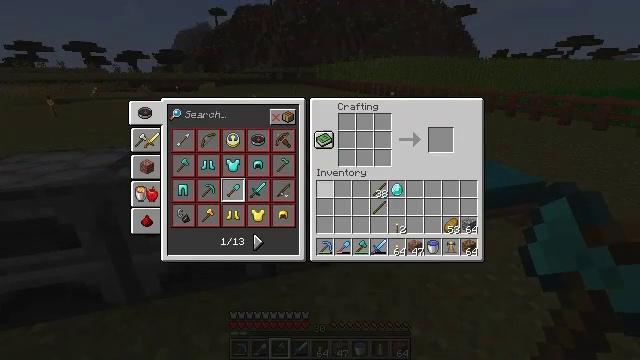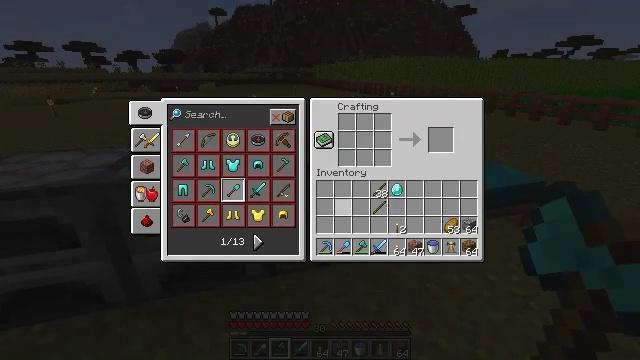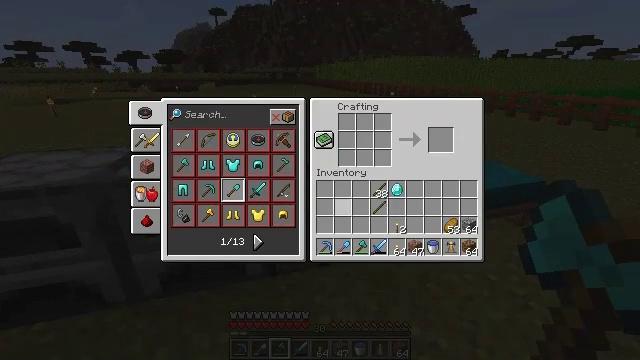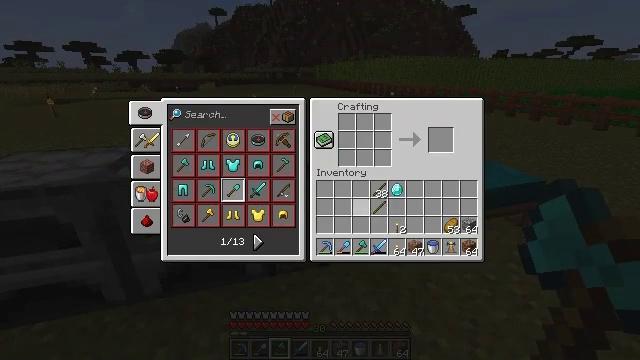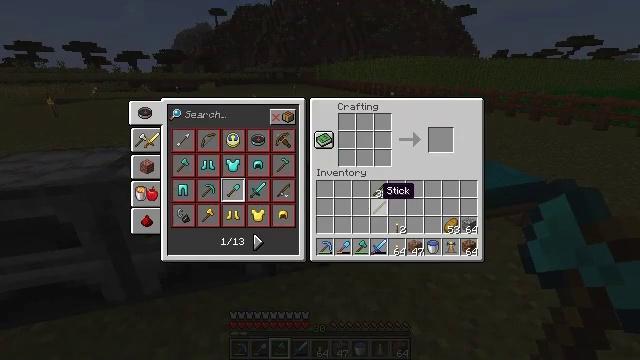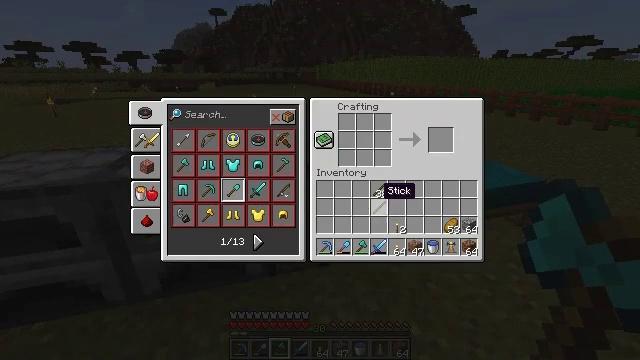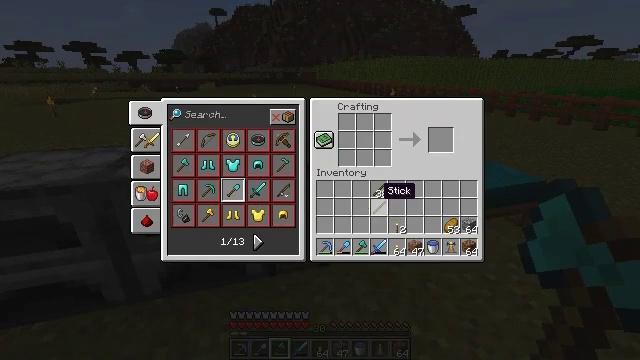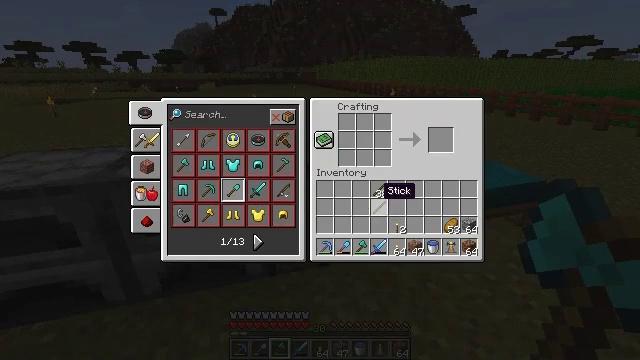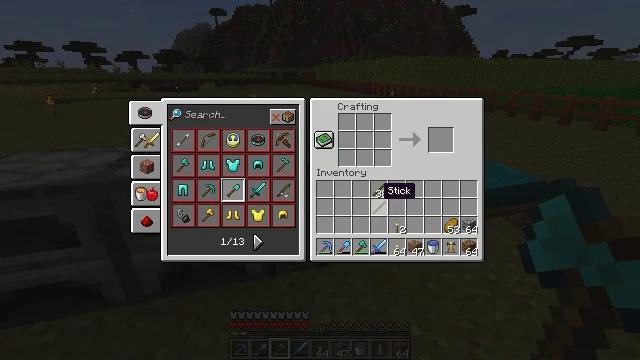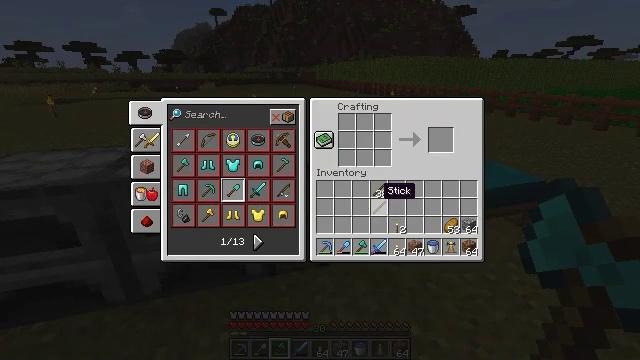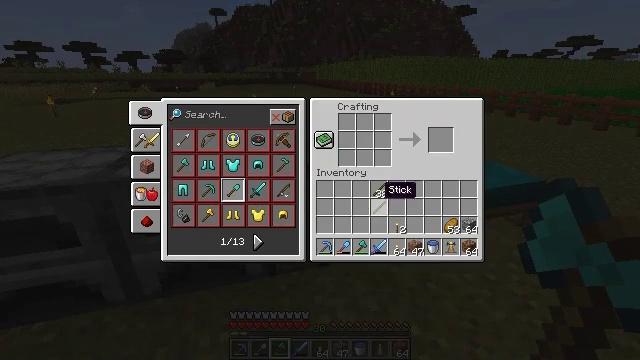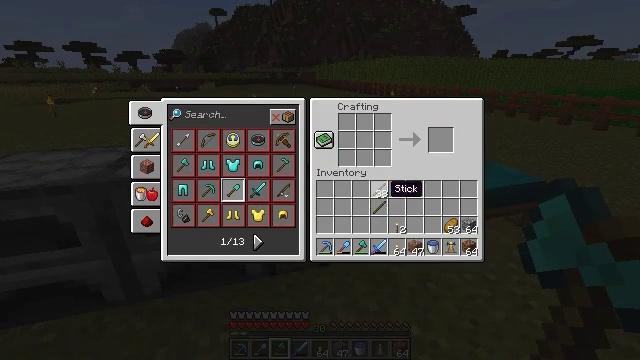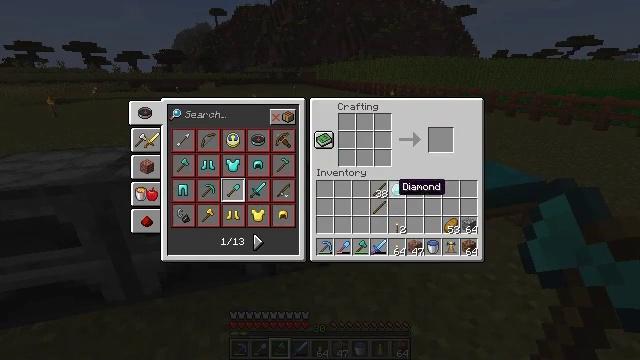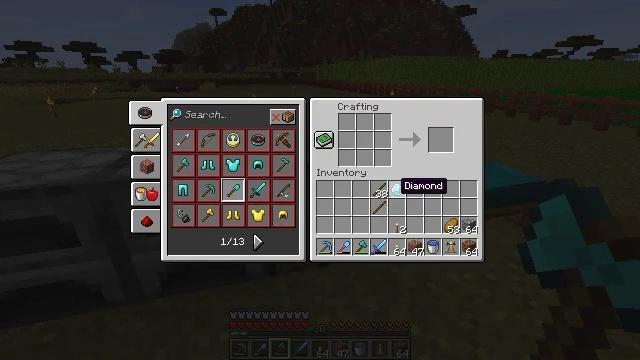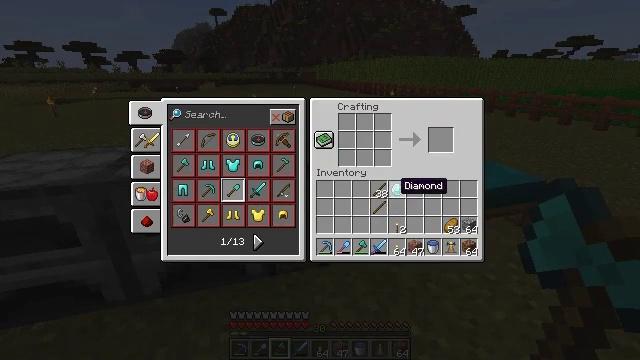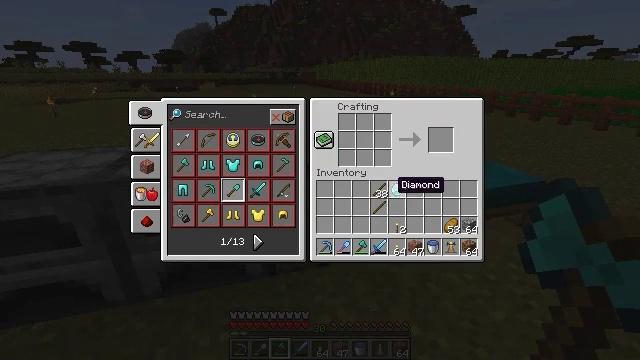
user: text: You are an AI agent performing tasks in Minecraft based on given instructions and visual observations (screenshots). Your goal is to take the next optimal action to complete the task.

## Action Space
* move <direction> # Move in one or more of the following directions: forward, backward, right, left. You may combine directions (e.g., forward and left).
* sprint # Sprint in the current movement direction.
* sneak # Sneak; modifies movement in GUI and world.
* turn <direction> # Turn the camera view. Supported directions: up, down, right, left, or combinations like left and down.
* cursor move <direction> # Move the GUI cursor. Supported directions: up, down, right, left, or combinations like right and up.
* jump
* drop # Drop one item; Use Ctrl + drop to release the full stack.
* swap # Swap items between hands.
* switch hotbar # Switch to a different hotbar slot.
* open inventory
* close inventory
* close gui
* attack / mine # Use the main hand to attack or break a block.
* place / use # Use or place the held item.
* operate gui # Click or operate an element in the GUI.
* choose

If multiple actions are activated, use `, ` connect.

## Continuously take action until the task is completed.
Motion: motion action
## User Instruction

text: Obtain a diamond hoe by crafting it with specific materials.
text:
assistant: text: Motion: no_op
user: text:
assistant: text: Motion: cursor move right
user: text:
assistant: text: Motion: cursor move right
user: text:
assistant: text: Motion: cursor move right
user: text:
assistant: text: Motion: no_op
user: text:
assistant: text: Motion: no_op
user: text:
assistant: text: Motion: no_op
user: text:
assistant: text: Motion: no_op
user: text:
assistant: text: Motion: no_op
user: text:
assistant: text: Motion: no_op
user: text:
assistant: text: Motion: no_op
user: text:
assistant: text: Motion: cursor move right
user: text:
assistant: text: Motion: no_op
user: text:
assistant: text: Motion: no_op
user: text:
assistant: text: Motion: no_op
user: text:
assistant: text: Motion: cursor move left
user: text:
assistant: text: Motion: cursor move left and up
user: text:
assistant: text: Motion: cursor move left
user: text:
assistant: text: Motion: cursor move left
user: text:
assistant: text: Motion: cursor move left
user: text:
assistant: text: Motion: no_op
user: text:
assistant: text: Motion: no_op
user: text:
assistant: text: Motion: operate gui
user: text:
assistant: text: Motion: operate gui
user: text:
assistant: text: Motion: operate gui
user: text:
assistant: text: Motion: operate gui
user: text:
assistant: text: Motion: no_op
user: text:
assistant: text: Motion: no_op
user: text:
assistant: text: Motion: cursor move right and up
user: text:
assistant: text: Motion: cursor move right and up